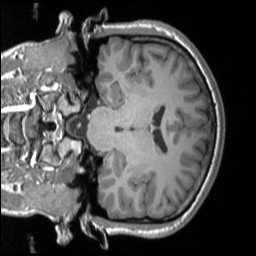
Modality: T1w
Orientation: coronal
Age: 26
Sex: male
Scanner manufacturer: siemens
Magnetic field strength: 3 T
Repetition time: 2.53 s
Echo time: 0.00219 s